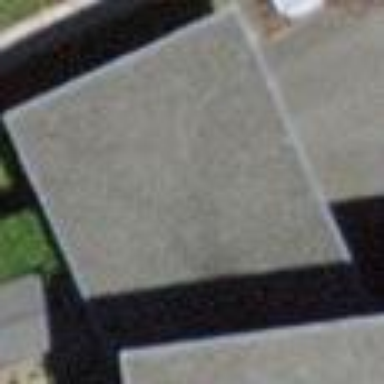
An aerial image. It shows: Garage.